高一 · 计数
甲、乙两位学生参加数学竞赛培训, 在培训期间, 他们参加的 5 次预赛成绩记录如下:甲 8282799587

乙 9575809085

(1) 用茎叶图表示这两组数据;

（2）从甲、乙两人的成绩中各随机抽取一个，求甲的成绩比乙高的概率;

(3) 现要从中选派一人参加数学竞赛, 从统计学的角度考虑, 你认为选派哪位学生参加合适？说明理由.
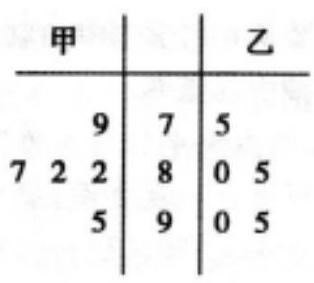
答案: （1）作出茎叶图如图 3-3 所示。

（2）记甲被抽到的成绩为 $\mathrm{x}$ ，乙被抽到的成绩为 $\mathrm{y}$ ，用数对（x,y) 表示基本事件: $(82,95),(82,75),(82,80),(82,90),(82,85),(82,95), \quad(82$, $75),(82,80),(82,90),(82,85),(79,95),(79,75),(79,80)$, $(79,90),(79,85),(95,95),(95,75),(95,80),(95,90),(95$, $85),(87,95),(87,75),(87,80),(87,90)$,

（87，85），基本事件总数 $\mathrm{n}=25$.

记 “甲的成绩比乙高” 为事件 A，事件 A 包含的基本事件： $(82,75),(82,80),(82,75),(82,80),(79,75),(95,75)$, $(95,80),(95,90),(95,85),(87,75),(87,80),(87,85)$, 事件 $\mathrm{A}$ 包含的基本事件数 $\mathrm{m}=12$, 所以 $P(A)=\frac{m}{n}=\frac{12}{25}$

（3）派甲参赛比较合适，理由如下:

$\because \bar{x}_{\text {甲 }}=\frac{1}{5}(82+82+79+95+87)=85, \quad \bar{x}_{\text {乙 }}=\frac{1}{5}(95+75+80+90+85)=85$

$s_{\text {甲 }}^{2}=\frac{1}{5}\left[(79-85)^{2}+(82-85)^{2}+(82-85)^{2}+(87-85)^{2}+(95-85)^{2}\right]=31.6$

$s_{乙}^{2}=\frac{1}{5}\left[(75-85)^{2}+(80-85)^{2}+(85-85)^{2}+(90-85)^{2}+(95-85)^{2}\right]=50$

$\because \bar{x}_{\text {甲 }}=\bar{x}_{乙}, s_{\text {甲 }}^{2}<s_{乙}^{2}, \therefore$ 甲的成绩较稳定, 派甲参赛比较合适。